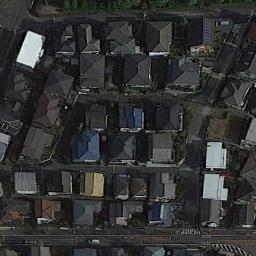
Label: dense_residential